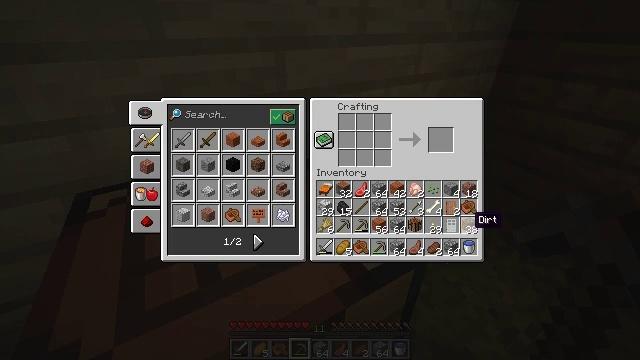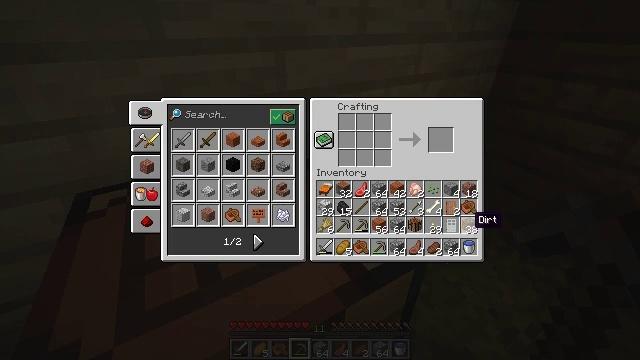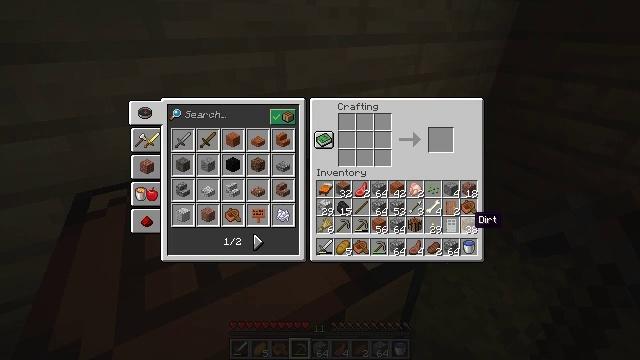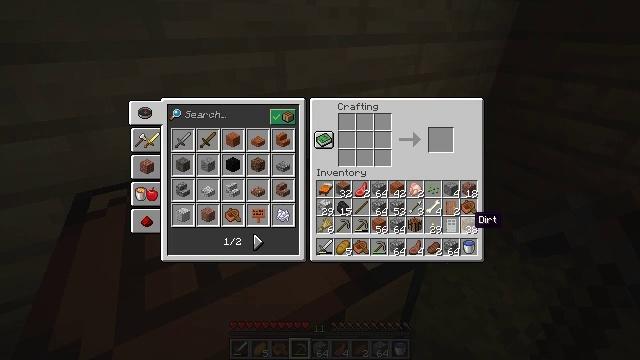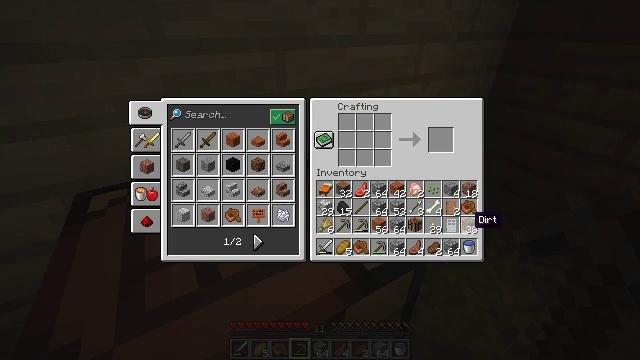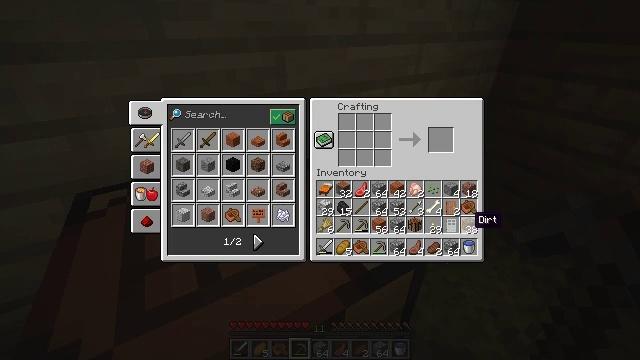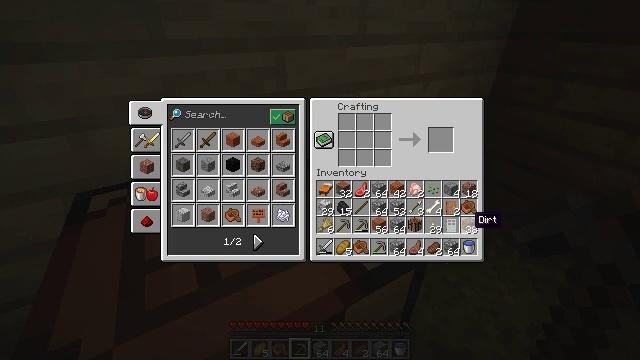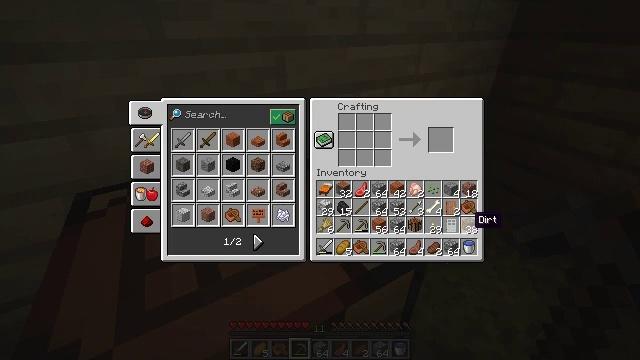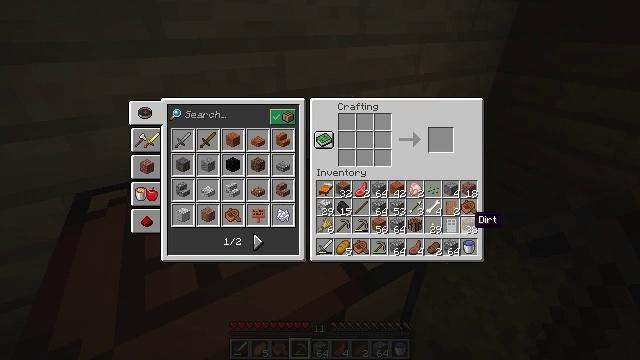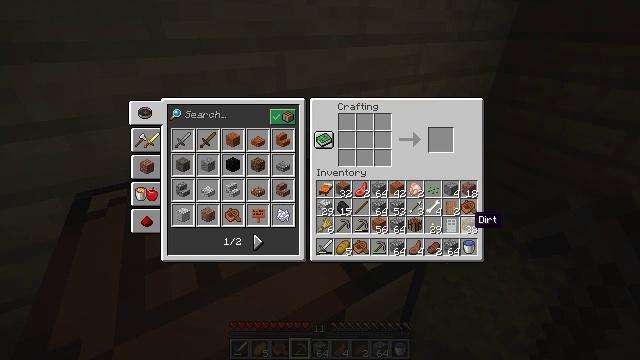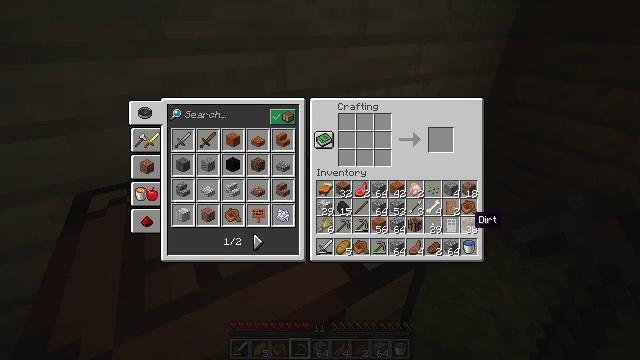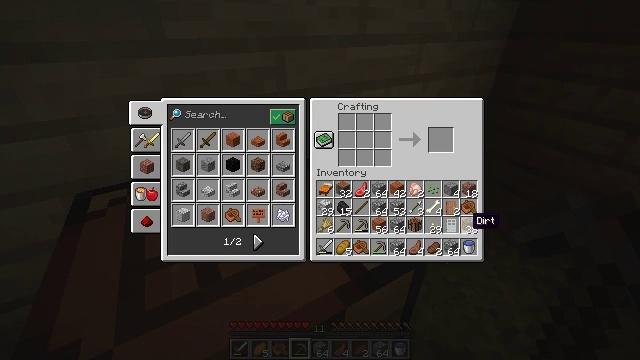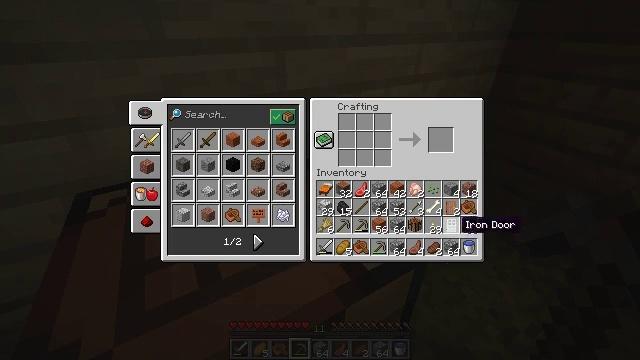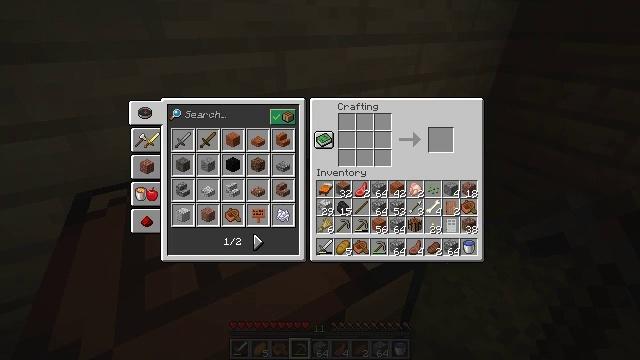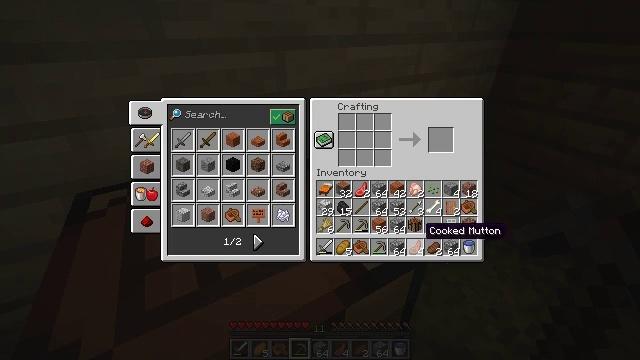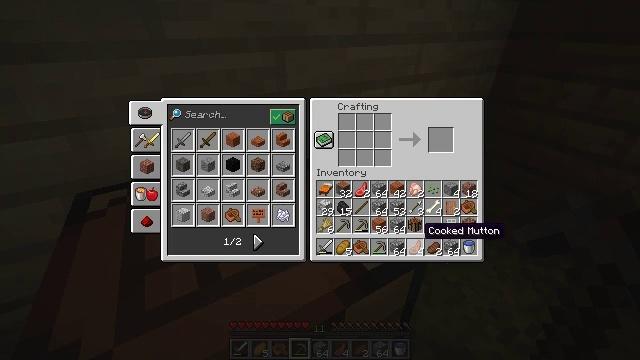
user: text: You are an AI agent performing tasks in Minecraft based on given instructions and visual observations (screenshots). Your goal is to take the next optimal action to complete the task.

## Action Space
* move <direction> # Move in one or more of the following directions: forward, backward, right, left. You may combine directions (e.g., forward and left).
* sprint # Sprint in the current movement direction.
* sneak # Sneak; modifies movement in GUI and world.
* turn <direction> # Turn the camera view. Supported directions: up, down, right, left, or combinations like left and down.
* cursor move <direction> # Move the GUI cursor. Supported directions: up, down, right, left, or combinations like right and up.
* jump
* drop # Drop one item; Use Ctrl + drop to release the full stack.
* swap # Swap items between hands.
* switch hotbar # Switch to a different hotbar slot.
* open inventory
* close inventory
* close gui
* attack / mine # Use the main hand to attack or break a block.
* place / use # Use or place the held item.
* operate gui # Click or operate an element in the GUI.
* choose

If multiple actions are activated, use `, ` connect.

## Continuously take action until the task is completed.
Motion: motion action
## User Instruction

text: Drop a bread.
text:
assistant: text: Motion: no_op
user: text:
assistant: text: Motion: no_op
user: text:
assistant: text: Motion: no_op
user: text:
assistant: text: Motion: no_op
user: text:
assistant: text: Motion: no_op
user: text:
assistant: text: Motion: no_op
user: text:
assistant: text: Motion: no_op
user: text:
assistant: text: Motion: no_op
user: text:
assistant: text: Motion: no_op
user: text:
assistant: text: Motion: no_op
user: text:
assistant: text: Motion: no_op
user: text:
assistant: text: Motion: cursor move left
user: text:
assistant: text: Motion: cursor move left
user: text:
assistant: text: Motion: cursor move left
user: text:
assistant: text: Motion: no_op
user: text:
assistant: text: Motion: no_op
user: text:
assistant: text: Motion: no_op
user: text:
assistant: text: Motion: no_op
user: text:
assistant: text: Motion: no_op
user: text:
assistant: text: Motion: no_op
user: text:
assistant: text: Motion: no_op
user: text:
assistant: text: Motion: no_op
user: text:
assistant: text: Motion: no_op
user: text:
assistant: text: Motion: no_op
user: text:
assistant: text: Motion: no_op
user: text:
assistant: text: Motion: no_op
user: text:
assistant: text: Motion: no_op
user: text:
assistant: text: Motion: no_op
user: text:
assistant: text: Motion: no_op
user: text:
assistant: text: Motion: no_op